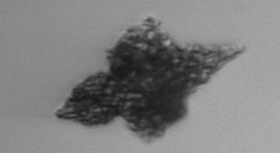
Label: Dictyocha